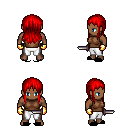
a pixel art fantasy rpg character, male body template, human, dark skin, brown sleeveless shirt, white pants, red unkempt hairstyle, gold gloves, black slippers, dagger, four views (front, back, left, right), 2x2 character sprite sheet, small pixel art, hard edges, no anti-aliasing